Question: I have been working on Java web project in which i need to upload an image through the JSP page and store it into a MySQL database.
I'm entering the image in multiparts which is available for Servlet 3.0 or above.
I've been using the getPart("image") to get the image part by part but it's showing me the following error:
- -
'''
package com.nagarro.imagemanagementutility.controller;
import java.io.IOException;
import java.io.InputStream;
import javax.servlet.ServletException;
import javax.servlet.annotation.MultipartConfig;
import javax.servlet.http.HttpServlet;
import javax.servlet.http.HttpServletRequest;
import javax.servlet.http.HttpServletResponse;
import javax.servlet.http.Part;
import com.nagarro.imagemanagementutility.util.Constants;
/**
* Servlet implementation class ImageUploadServlet
*/
@MultipartConfig(maxFileSize=Constants.MAX_FILE_SIZE) // Upload image file size upto 16 MB
public class ImageUploadServlet extends HttpServlet {
private static final long serialVersionUID = 1L;
/**
* @see HttpServlet#HttpServlet()
*/
public ImageUploadServlet() {
super();
}
/**
* @see HttpServlet#doPost(HttpServletRequest request, HttpServletResponse response)
*/
protected void doPost(HttpServletRequest request, HttpServletResponse response) throws ServletException, IOException {
InputStream inputStream = null;
// obtains the upload image file in this multipart request
Part imagePart = request.getPart("photo");
}
}
'''
'''
<%@ page language="java" contentType="text/html; charset=ISO-8859-1"
pageEncoding="ISO-8859-1"%>
<!DOCTYPE html PUBLIC "-//W3C//DTD HTML 4.01 Transitional//EN" "http://www.w3.org/TR/html4/loose.dtd">
<html>
<head>
<meta http-equiv="Content-Type" content="text/html; charset=ISO-8859-1">
<title>Image Management Utility</title>
</head>
<body>
<table border="1" align="center" width="900px">
<tr>
<td>
<div align="center">
<h3>Image Management Utility</h3>
</div>
</td>
</tr>
<tr>
<td>
<div>Please select an image file to upload (Max Size 1 MB)</div>
&nbsp;
<form action="ImageUploadServlet" method="post"
enctype="multipart/form-data">
<input type="file" name="image" size="50" />
<div align="right">
<input type="submit" name="sbtnSubmit" value="Submit" />
<input type="button" name="btnCancel" value="Cancel" />
</div>
</form>
</td>
</tr>
</table>
</body>
</html>
'''
'''
<project xmlns="http://maven.apache.org/POM/4.0.0" xmlns:xsi="http://www.w3.org/2001/XMLSchema-instance"
xsi:schemaLocation="http://maven.apache.org/POM/4.0.0 http://maven.apache.org/maven-v4_0_0.xsd">
<modelVersion>4.0.0</modelVersion>
<groupId>com.nagarro</groupId>
<artifactId>Assignment_4_ImageManagementUtility</artifactId>
<packaging>war</packaging>
<version>0.0.1-SNAPSHOT</version>
<name>Assignment_4_ImageManagementUtility Maven Webapp</name>
<url>http://maven.apache.org</url>
<build>
<finalName>Assignment_4_ImageManagementUtility</finalName>
<pluginManagement>
<plugins>
<plugin>
<groupId>org.apache.maven.plugins</groupId>
<artifactId>maven-jar-plugin</artifactId>
<configuration>
<archive>
<manifest>
<addClasspath>true</addClasspath>
<classpathPrefix>lib/</classpathPrefix>
<mainClass>com.nagarro.imagemanagementutility.controller.ApplicationLauncher</mainClass>
</manifest>
<manifestEntries>
<Class-Path>.</Class-Path>
</manifestEntries>
</archive>
<finalName></finalName>
</configuration>
</plugin>
</plugins>
</pluginManagement>
</build>
<dependencies>
<dependency>
<groupId>junit</groupId>
<artifactId>junit</artifactId>
<version>3.8.1</version>
<scope>test</scope>
</dependency>
<dependency>
<groupId>javax.servlet</groupId>
<artifactId>servlet-api</artifactId>
<version>3.0-alpha-1</version>
</dependency>
<dependency>
<groupId>javax.servlet</groupId>
<artifactId>jstl</artifactId>
<version>1.2</version>
<scope>runtime</scope>
</dependency>
<dependency>
<groupId>jstl</groupId>
<artifactId>jstl</artifactId>
<version>1.2</version>
<scope>provided</scope>
</dependency>
<dependency>
<groupId>javax.servlet.jsp.jstl</groupId>
<artifactId>jstl-api</artifactId>
<version>1.2</version>
</dependency>
<dependency>
<groupId>taglibs</groupId>
<artifactId>standard</artifactId>
<version>1.1.2</version>
</dependency>
<dependency>
<groupId>javax.persistence</groupId>
<artifactId>persistence-api</artifactId>
<version>1.0.2</version>
</dependency>
<dependency>
<groupId>org.hibernate</groupId>
<artifactId>hibernate-entitymanager</artifactId>
<version>4.3.8.Final</version>
</dependency>
<dependency>
<groupId>org.hibernate</groupId>
<artifactId>hibernate-core</artifactId>
<version>4.3.8.Final</version>
</dependency>
<dependency>
<groupId>postgresql</groupId>
<artifactId>postgresql</artifactId>
<version>9.1-901-1.jdbc4</version>
</dependency>
<!-- Hibernate uses slf4j for logging -->
<dependency>
<groupId>org.slf4j</groupId>
<artifactId>slf4j-api</artifactId>
<version>1.7.10</version>
</dependency>
<dependency>
<groupId>mysql</groupId>
<artifactId>mysql-connector-java</artifactId>
<version>5.1.6</version>
</dependency>
</dependencies>
</project>
'''

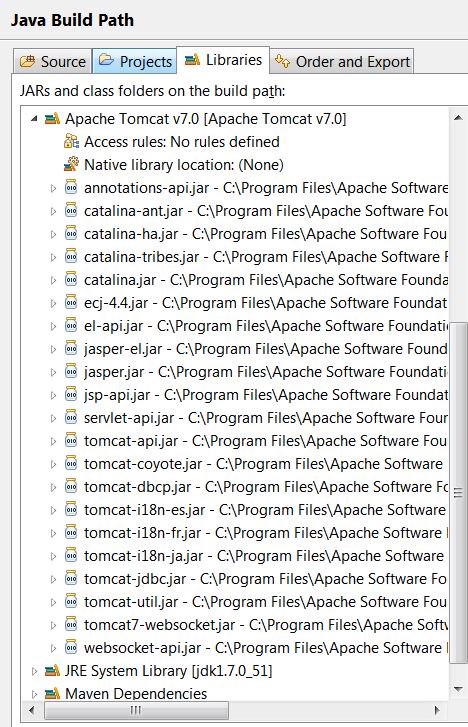
Answer: You have more than one Servlet API jar on your classpath. JSTL is ooooold and you have a bunch of JSTL artifacts in your pom.xml pulling in old servlet versions. Remove 'javax.servlet:jstl', 'jstl:jstl', and 'javax.servlet.jsp.jstl:jstl-api' from your pom.xml and try this instead:
'''
<dependency>
<groupId>org.glassfish.web</groupId>
<artifactId>jstl-impl</artifactId>
<version>1.2</version>
<exclusions>
<exclusion>
<groupId>java.servlet</groupId>
<artifactId>servlet-api</artifactId>
</exclusion>
<exclusion>
<groupId>javax.servlet.jsp</groupId>
<artifactId>jsp-api</artifactId>
</exclusion>
</exclusions>
</dependency>
'''
P.S. Eclipse added Tomcat's jars to the class path so you can remove 'java.servlet:servlet-api' from your pom.xml is you want. If you keep it, add '<scope>provided</scope>' or Tomcat will complain. It's the servlet container's responsibility to provide the servlet classes, so you shouldn't include them in your WAR, although Tomcat is smart enough to keep it from being a problem.